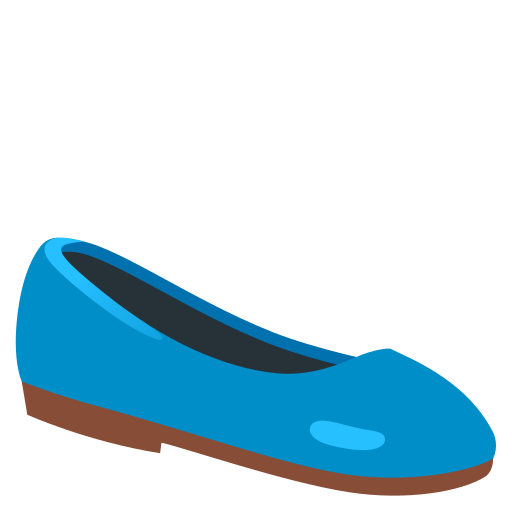
Emoji: 🥿